Aerial crown-view tile of a tropical tree (Barro Colorado Island, Panama), acquired 20250414:
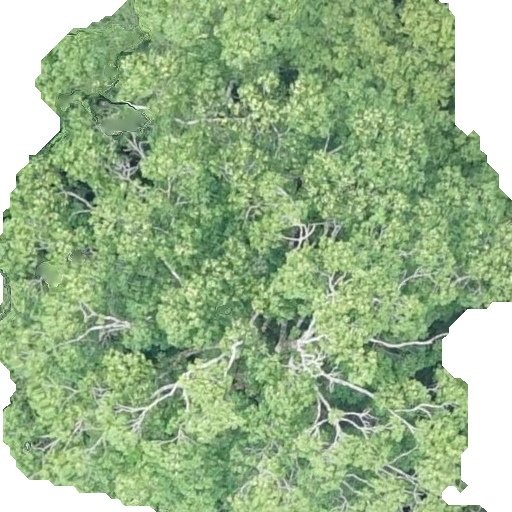
Species: Ocotea leptobotra
GBIF accepted scientific name: Ocotea leptobotra
Crown area: 369.256 m²